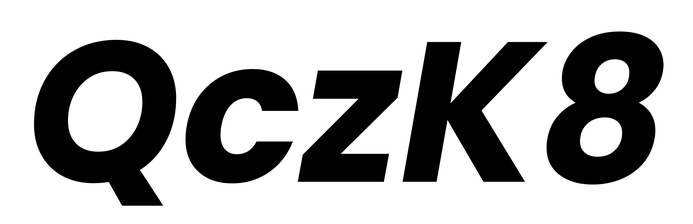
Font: Poppins-BoldItalic